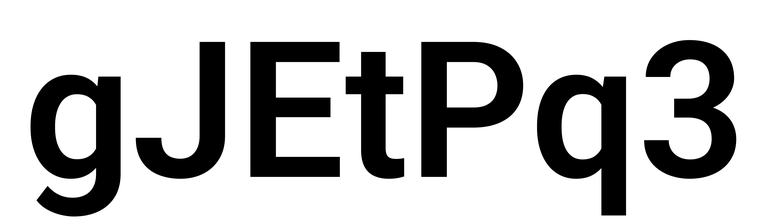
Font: Roboto_SemiBold